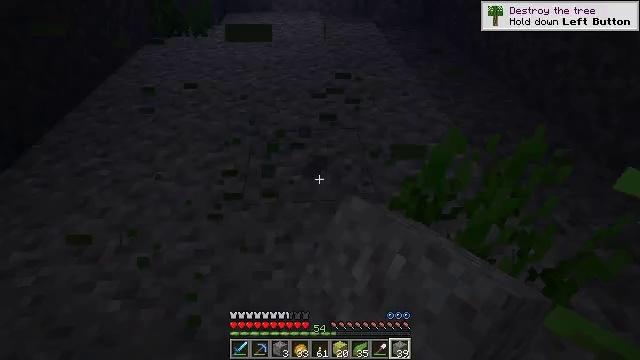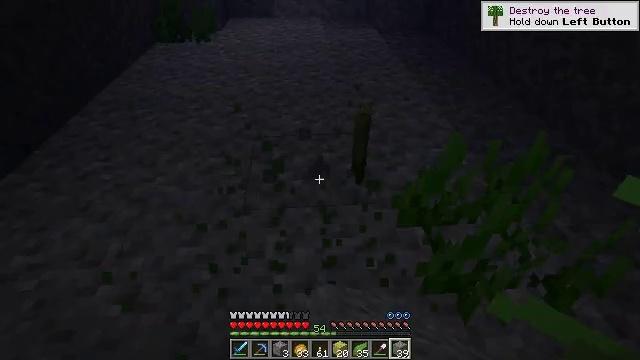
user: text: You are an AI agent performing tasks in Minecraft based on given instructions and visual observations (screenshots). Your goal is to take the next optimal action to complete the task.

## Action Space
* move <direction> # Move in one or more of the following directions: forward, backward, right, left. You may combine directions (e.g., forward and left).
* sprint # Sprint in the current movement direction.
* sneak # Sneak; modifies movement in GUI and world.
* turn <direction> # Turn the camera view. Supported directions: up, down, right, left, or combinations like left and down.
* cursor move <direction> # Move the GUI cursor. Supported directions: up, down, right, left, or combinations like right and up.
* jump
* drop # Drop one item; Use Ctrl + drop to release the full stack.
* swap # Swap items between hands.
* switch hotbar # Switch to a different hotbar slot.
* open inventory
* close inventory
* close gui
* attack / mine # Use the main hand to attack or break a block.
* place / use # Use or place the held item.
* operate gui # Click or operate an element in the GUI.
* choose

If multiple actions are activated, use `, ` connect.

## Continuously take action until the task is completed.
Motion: motion action
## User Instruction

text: Gather kelp growing in the sea.
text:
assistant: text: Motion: attack / mine
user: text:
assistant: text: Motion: attack / mine